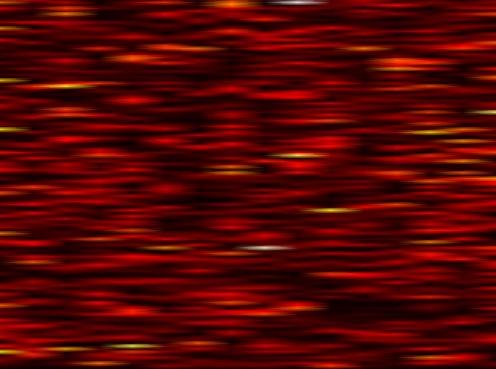
Label: OFDM